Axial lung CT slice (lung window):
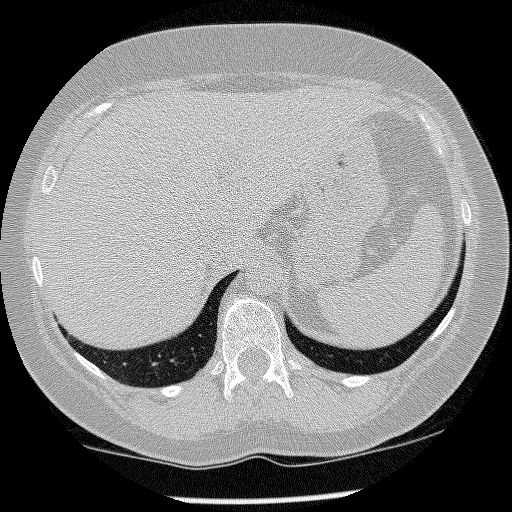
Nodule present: no